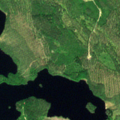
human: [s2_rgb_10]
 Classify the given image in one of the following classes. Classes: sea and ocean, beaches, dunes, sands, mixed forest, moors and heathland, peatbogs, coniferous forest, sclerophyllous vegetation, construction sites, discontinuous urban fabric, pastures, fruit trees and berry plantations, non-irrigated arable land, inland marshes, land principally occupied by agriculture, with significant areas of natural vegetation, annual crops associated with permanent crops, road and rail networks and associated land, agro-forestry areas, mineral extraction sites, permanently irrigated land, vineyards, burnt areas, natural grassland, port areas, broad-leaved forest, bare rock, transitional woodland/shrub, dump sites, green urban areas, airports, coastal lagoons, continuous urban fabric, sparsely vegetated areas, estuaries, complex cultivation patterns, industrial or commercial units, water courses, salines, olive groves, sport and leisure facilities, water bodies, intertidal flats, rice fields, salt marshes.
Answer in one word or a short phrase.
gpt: coniferous forest, mixed forest, water bodies